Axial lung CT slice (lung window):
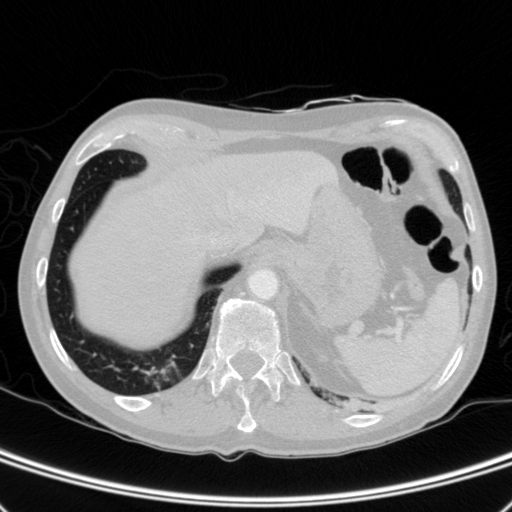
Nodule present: no